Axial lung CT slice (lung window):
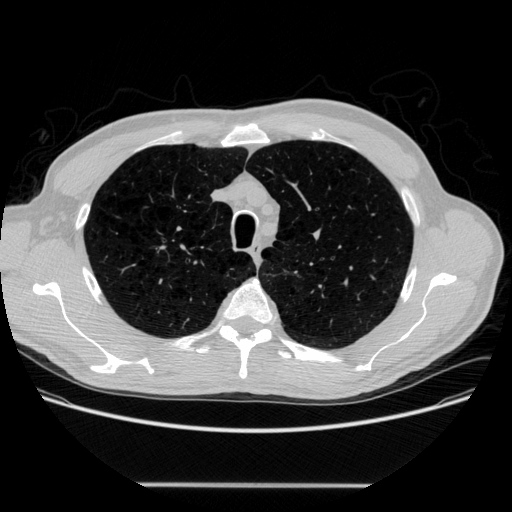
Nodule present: no